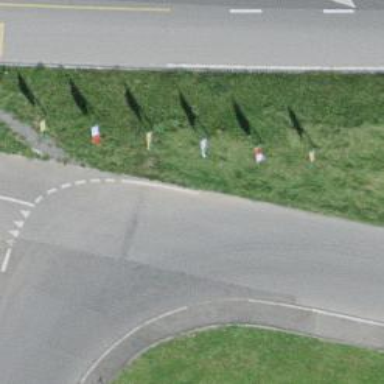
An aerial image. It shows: Flagpole structure.